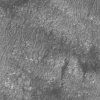
Atmospheric dust classification: not_dusty